Field crop: tomato
Growth stage: 1
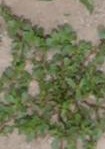
Species: portulaca